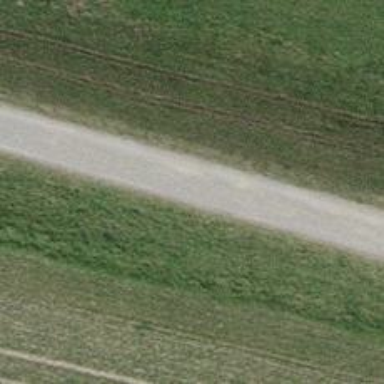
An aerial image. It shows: Gravel track with grade 2 tracktype.